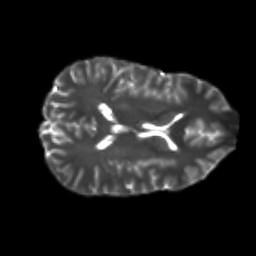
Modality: T2w
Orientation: axial
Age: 23
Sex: male
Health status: healthy
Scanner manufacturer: philips
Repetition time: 7.388 s
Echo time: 0.08599 s